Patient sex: M
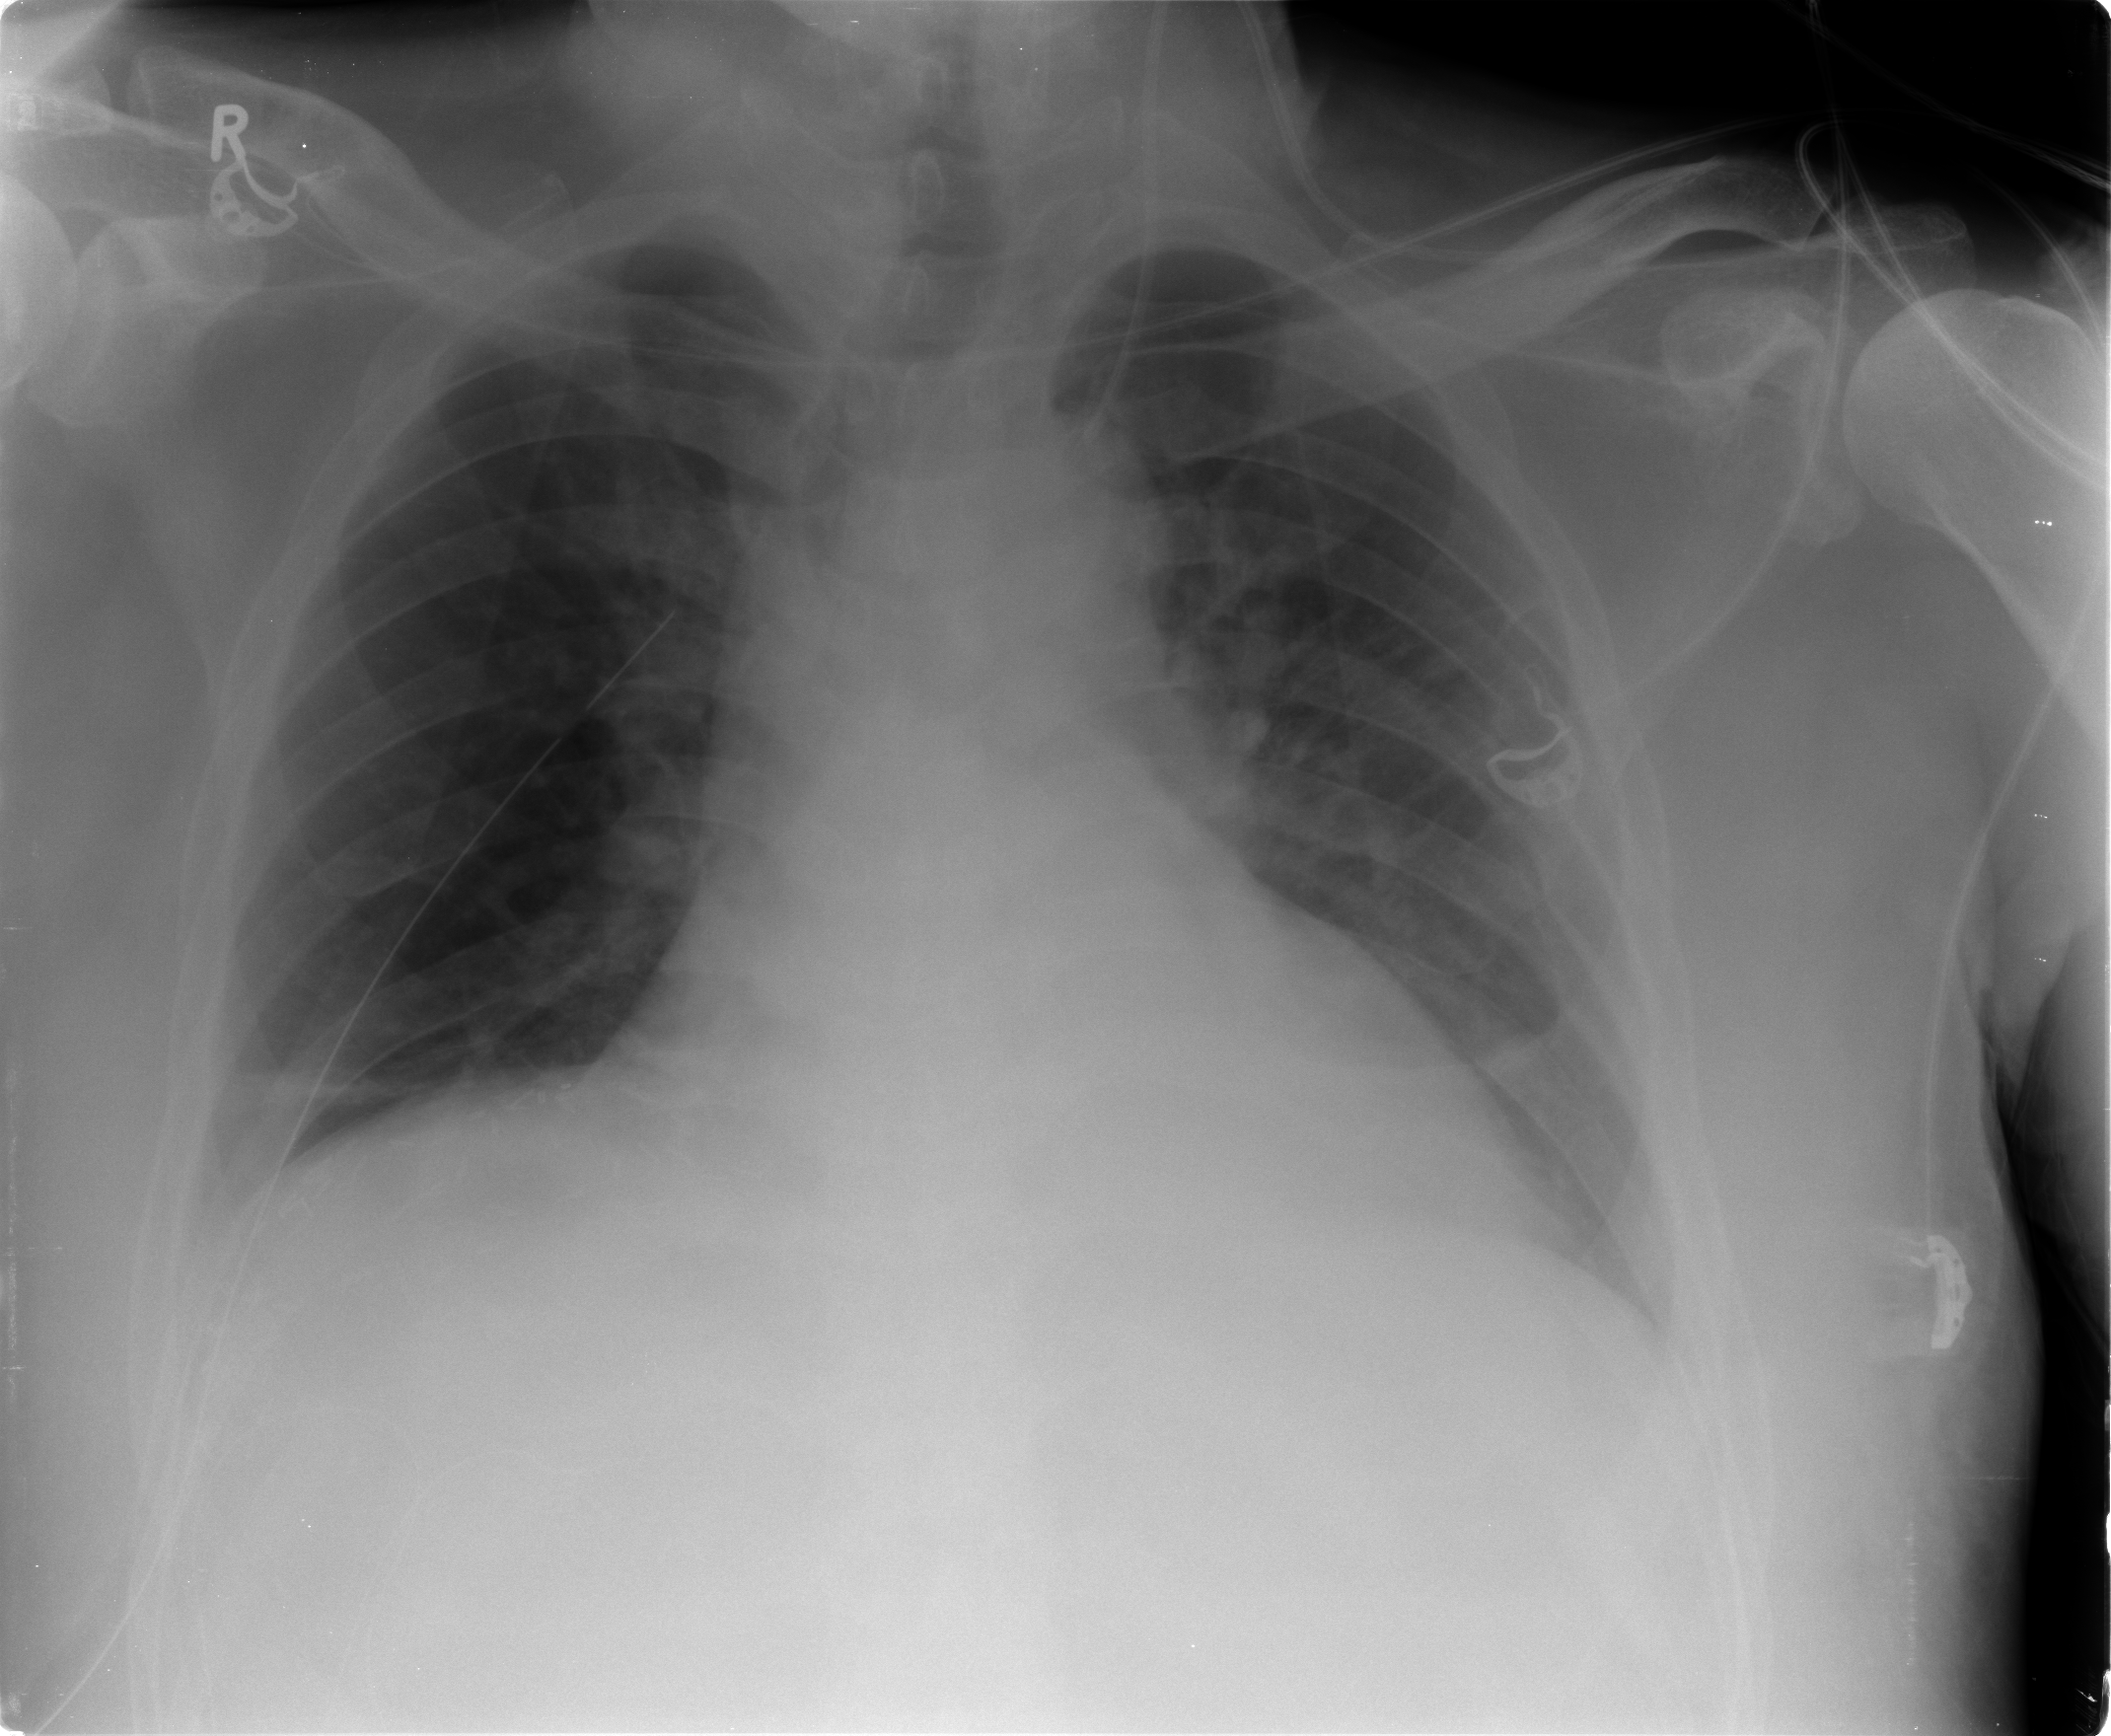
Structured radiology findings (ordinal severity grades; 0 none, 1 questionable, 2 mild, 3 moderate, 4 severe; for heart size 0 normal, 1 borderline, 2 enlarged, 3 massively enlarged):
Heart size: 1
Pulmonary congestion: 0
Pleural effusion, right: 1
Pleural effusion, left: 2
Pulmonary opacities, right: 0
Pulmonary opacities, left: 0
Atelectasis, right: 2
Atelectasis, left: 2